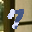
Label: 7